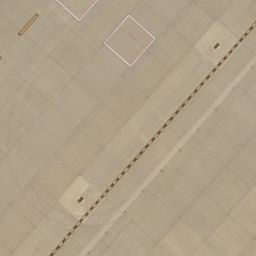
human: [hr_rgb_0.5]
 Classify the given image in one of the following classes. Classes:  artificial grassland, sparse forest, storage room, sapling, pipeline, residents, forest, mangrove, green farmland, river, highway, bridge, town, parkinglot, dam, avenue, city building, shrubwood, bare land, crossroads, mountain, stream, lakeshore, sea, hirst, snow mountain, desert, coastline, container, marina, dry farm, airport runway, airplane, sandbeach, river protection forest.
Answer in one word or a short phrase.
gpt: airport runway